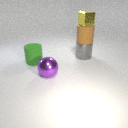
large purple metal sphere in front of large green rubber cylinder